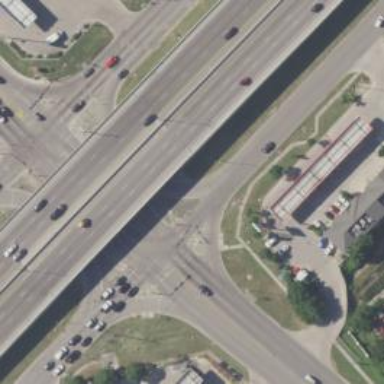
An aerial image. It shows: Asphalt road with secondary link designation.